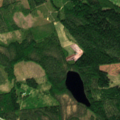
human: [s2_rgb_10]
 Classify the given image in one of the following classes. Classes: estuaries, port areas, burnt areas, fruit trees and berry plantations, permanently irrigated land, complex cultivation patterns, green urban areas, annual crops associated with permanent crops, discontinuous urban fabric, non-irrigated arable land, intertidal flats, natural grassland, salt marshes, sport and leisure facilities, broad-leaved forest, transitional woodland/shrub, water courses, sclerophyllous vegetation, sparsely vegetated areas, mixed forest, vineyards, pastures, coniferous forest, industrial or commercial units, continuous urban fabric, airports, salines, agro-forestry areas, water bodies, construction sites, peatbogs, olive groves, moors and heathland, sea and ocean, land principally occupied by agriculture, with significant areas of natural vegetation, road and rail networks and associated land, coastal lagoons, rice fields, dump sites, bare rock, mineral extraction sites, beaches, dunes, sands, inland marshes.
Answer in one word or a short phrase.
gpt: coniferous forest, mixed forest, transitional woodland/shrub